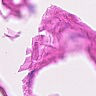
Metastatic tissue present: no